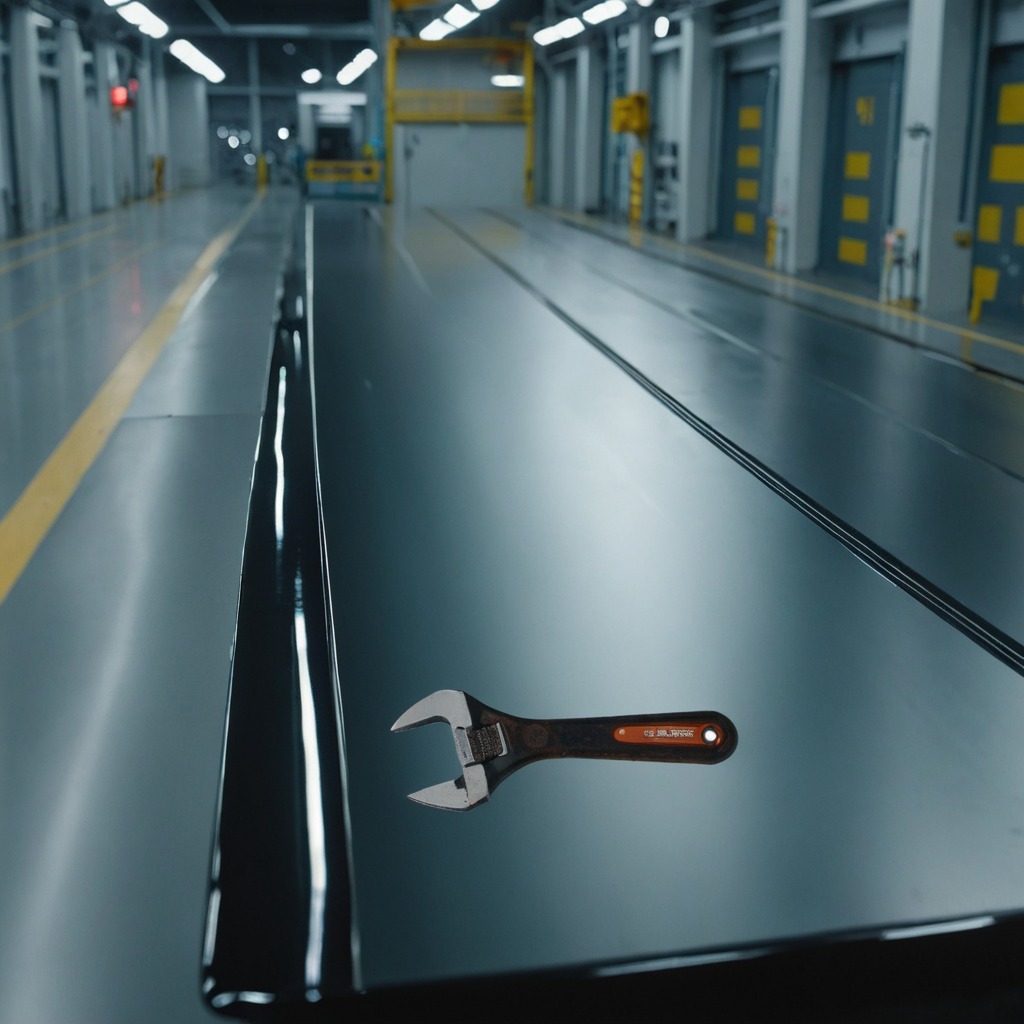
A wrench is lying on the table in a ship maintenance bay.